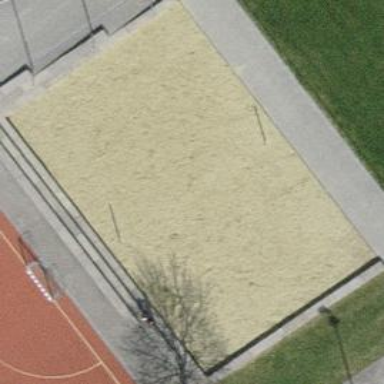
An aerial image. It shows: Sandy pitch designated for beach volleyball.